Question: I want to run APK on android emulator and I followed next steps:
1. Copied apk to platform-tools directory
2. Run cmd.exe as administrator
3. Navigated to the platform-tools directory
4. Run emulator from AVD manager
5. In command line entered adb devices (it showed my emulator in list)
6. I entered adb insall name.apk in command line after this I got message as below:

I found this <URL> how to run APK on emulator. And other tutorial also show how it works. In case when we entered adb install after few seconds command line shows Success message but in my case command line shows this log.
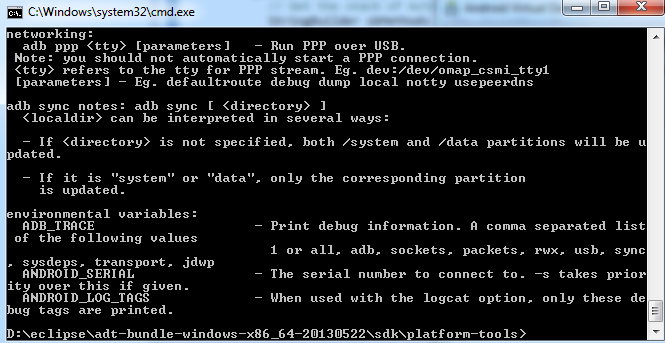
Answer: Assuming you already have the Emulator running follow these steps:
- - Put it inside your as bellow figure: - - In the command line, go inside the platform-tools folder.Execute command:
 Later, the apps you just install will be in the emulator.